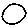
Label: circle